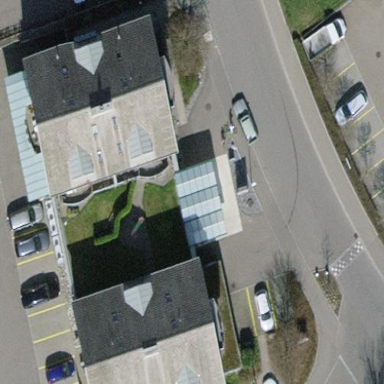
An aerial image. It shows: Supermarket located in building.